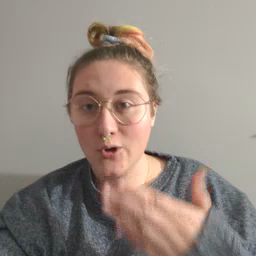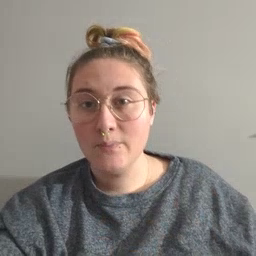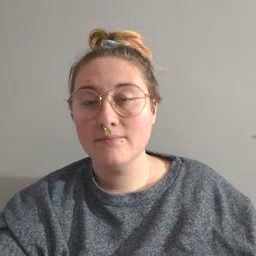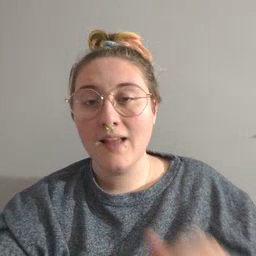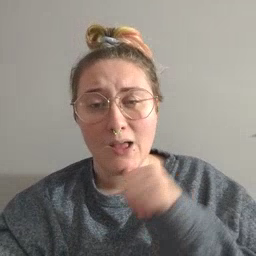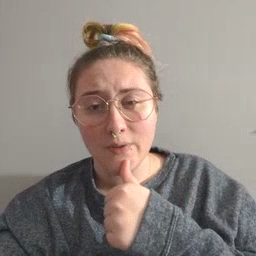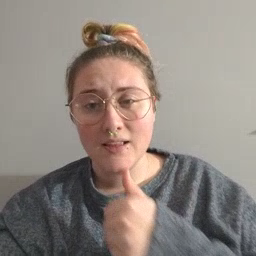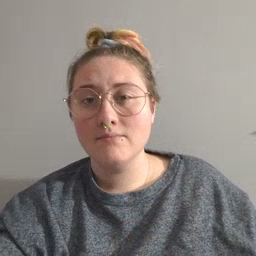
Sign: owie